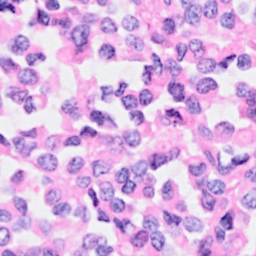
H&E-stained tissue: Breast